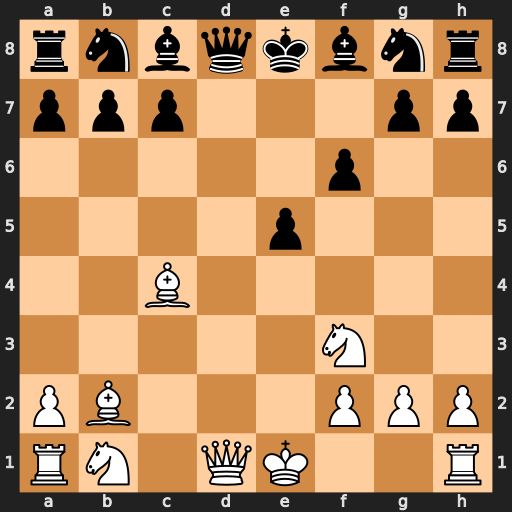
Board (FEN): rnbqkbnr/ppp3pp/5p2/4p3/2B5/5N2/PB3PPP/RN1QK2R
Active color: w
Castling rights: KQkq
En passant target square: -
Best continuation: Bf7+ Kxf7 Qxd8